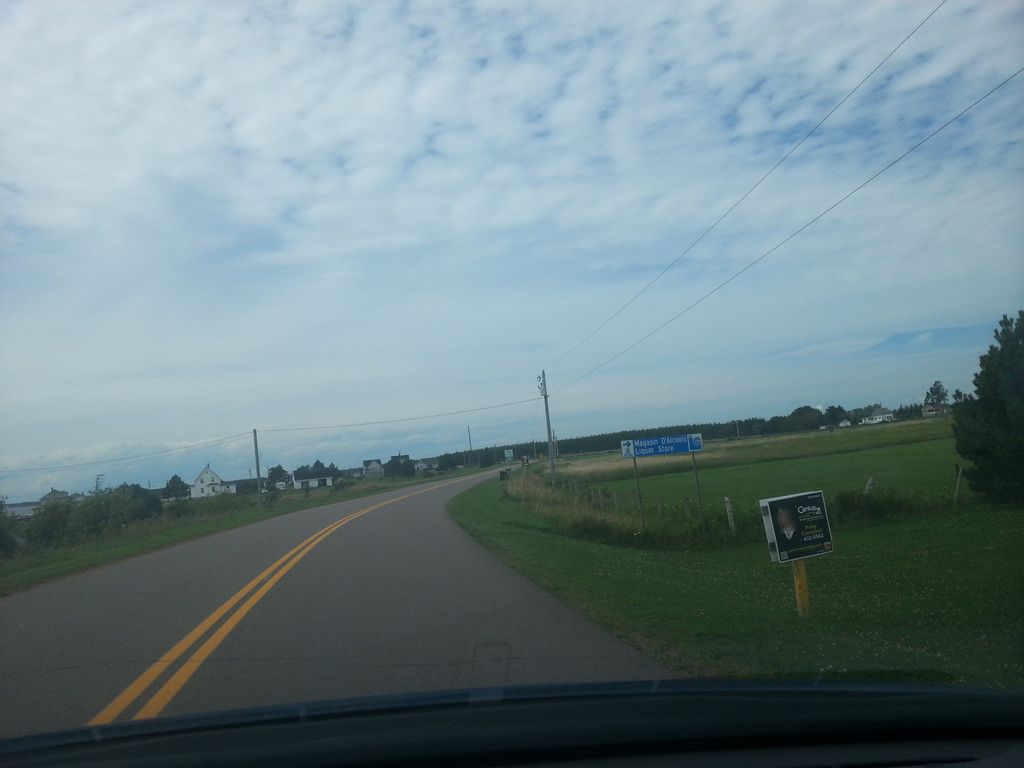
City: charlottetown